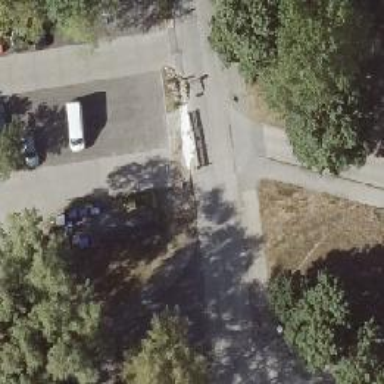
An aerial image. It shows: Concrete service road